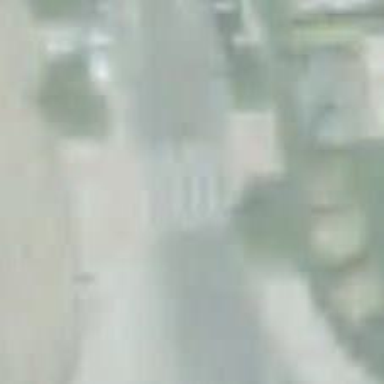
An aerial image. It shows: Uncontrolled crossing on the road.